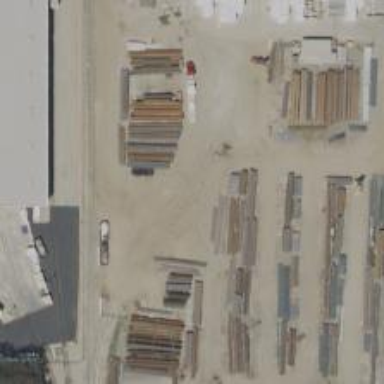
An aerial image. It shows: Rail spur service.